Question: what is the difference between landing page and destinationPage in google analytics?
they are the same name in chinese.and they has the similar data result in diy report.but destinationPage has more reords than landing page. for example: if I select landing page, it has 4000 records , if I select destinationPage, it has 40000 records.

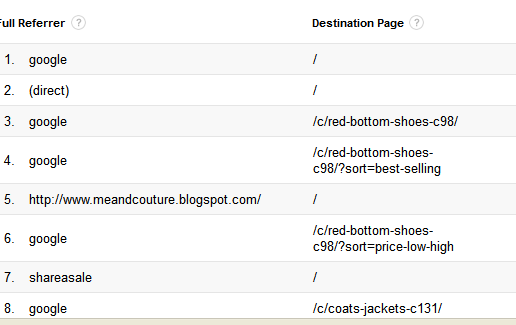
Answer: The landing page is the page where people land once they execute a search query and click on a link under search results. Even if they click a paid advertisement and once his land to a page it's called a landing page. Ex: type "web analysts in Sri Lanka" in Google. Then you will get some search results. So I selected "www.linkedin.com/in/isharashehan" page as an example. Once I click, it took me to that profile page and land on that page. That is a landing page. The search destination page is a page where the user visits after using your internal site search box. Once they see some results as a result of the internal site search , they can click and visits to that page. Those pages call Search destination pages.